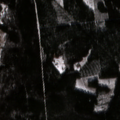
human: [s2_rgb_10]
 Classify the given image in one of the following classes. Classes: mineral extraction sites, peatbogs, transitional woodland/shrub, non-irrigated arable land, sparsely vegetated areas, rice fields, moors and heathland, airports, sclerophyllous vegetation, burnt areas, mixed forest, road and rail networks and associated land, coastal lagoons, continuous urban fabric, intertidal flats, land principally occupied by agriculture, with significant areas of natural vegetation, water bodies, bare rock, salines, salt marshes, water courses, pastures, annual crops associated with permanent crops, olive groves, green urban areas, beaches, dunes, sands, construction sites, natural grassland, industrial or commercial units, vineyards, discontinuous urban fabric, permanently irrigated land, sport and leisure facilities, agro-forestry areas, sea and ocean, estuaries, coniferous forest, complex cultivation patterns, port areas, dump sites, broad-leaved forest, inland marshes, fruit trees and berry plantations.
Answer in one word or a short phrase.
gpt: broad-leaved forest, coniferous forest, mixed forest